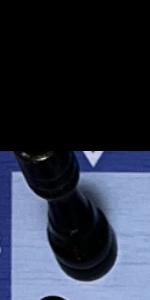
Label: Rook_Black